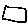
Label: square